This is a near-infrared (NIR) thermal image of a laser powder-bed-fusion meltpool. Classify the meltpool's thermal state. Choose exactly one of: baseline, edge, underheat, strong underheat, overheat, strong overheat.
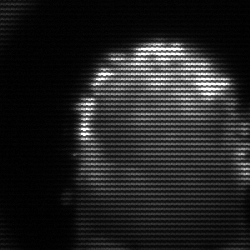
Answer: baseline